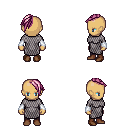
a pixel art fantasy rpg character, female body template, human, tanned skin, chain mail, metal pants, pink long mohawk hairstyle, white cloth bracers, brown shoes, four views (front, back, left, right), 2x2 character sprite sheet, small pixel art, hard edges, no anti-aliasing